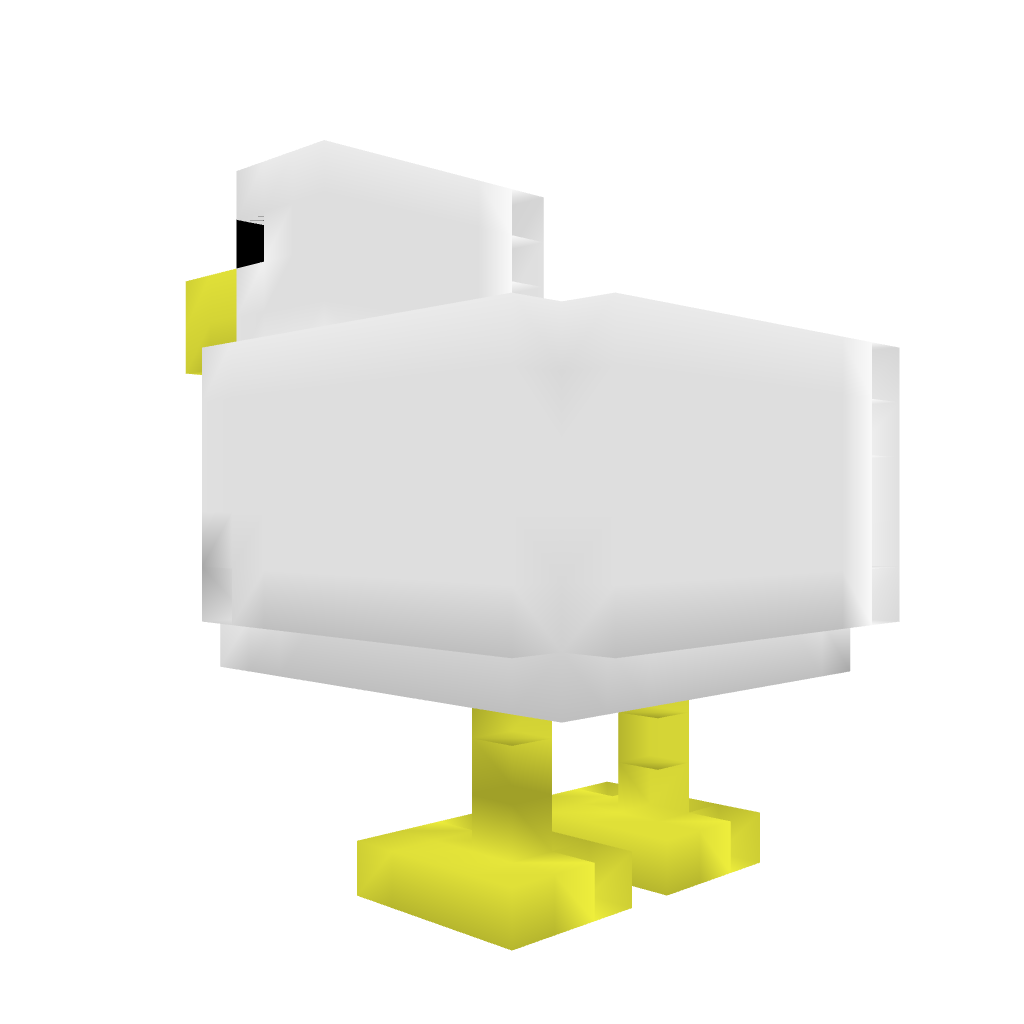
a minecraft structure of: Pixel art chicken high quality